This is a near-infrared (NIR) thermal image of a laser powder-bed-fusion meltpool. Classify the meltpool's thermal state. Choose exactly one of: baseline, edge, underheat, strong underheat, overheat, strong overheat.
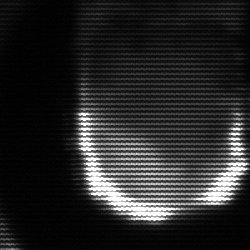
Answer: strong underheat